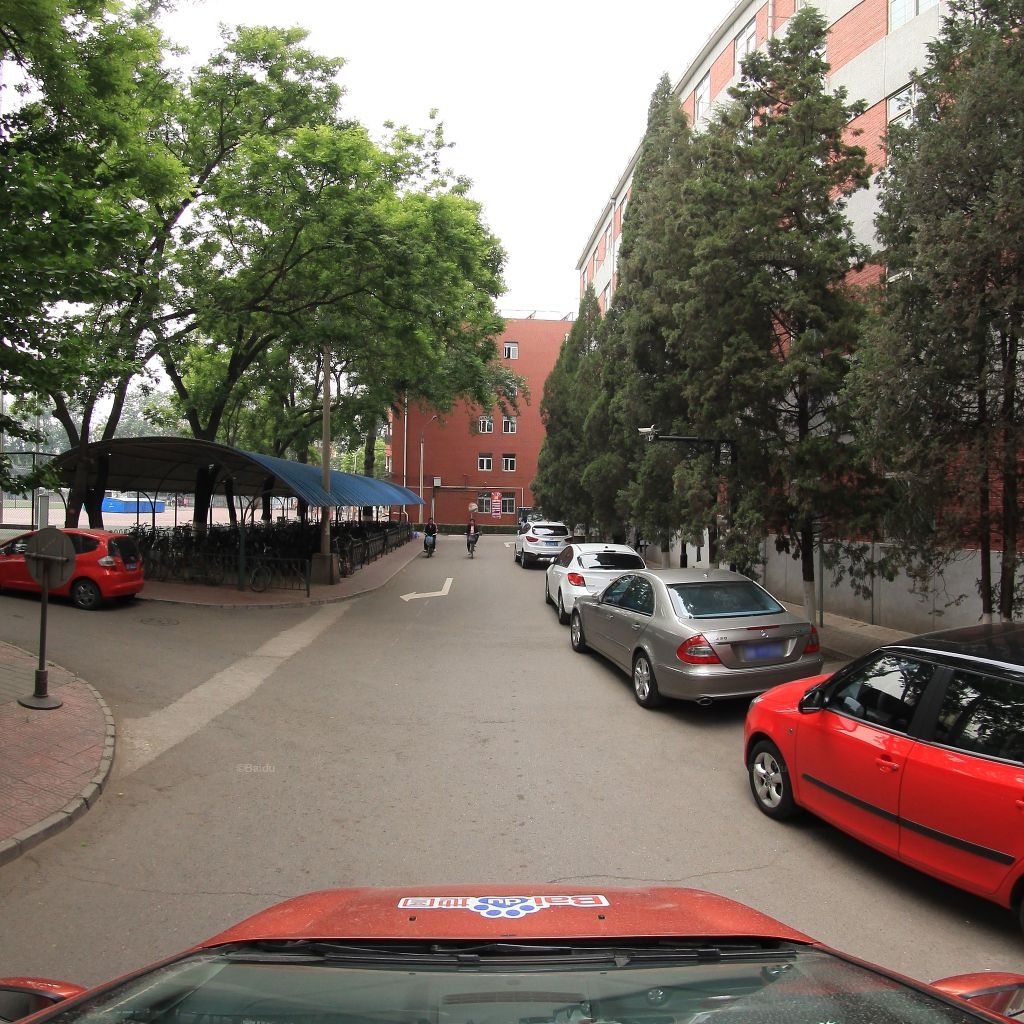
Region: Haidian
Road damage annotations: transverse crack, transverse crack, manhole cover